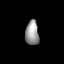
Tissue: lung
Cell type: Endothelial cells
Senescence score: 0.7456
Nuclear area (px): 323
Mean DAPI intensity: 153.149